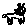
Label: cat